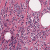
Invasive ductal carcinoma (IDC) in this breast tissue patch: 1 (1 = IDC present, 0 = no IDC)